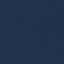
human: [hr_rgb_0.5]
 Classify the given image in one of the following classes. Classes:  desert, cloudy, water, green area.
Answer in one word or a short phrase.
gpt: water